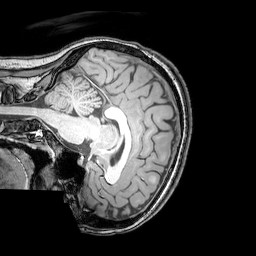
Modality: T1w
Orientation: sagittal
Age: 24
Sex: female
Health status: healthy
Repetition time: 0.081 s
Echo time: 0.037 s